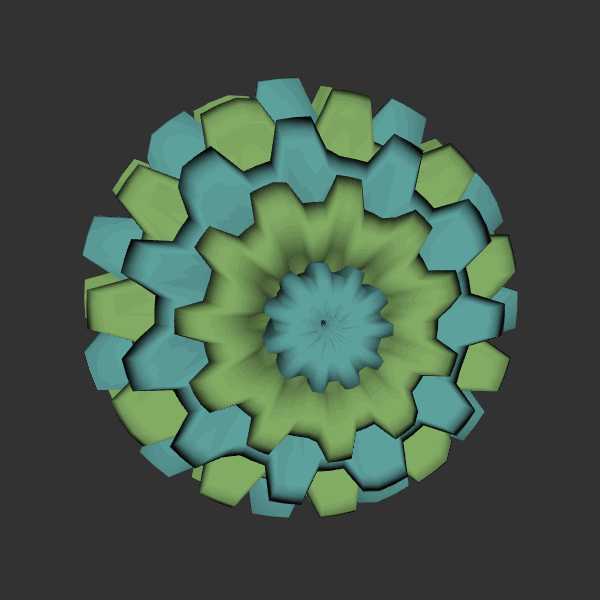
Background: dark